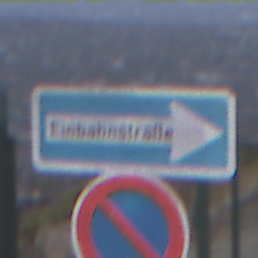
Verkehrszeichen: EinbahnstrasseRechtsweisend
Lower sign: EingeschraenktesHalteverbot
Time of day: SunriseSunset
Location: Outdoor (Suburban)
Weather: Clear
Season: NotSpecified
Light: Natural